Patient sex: F
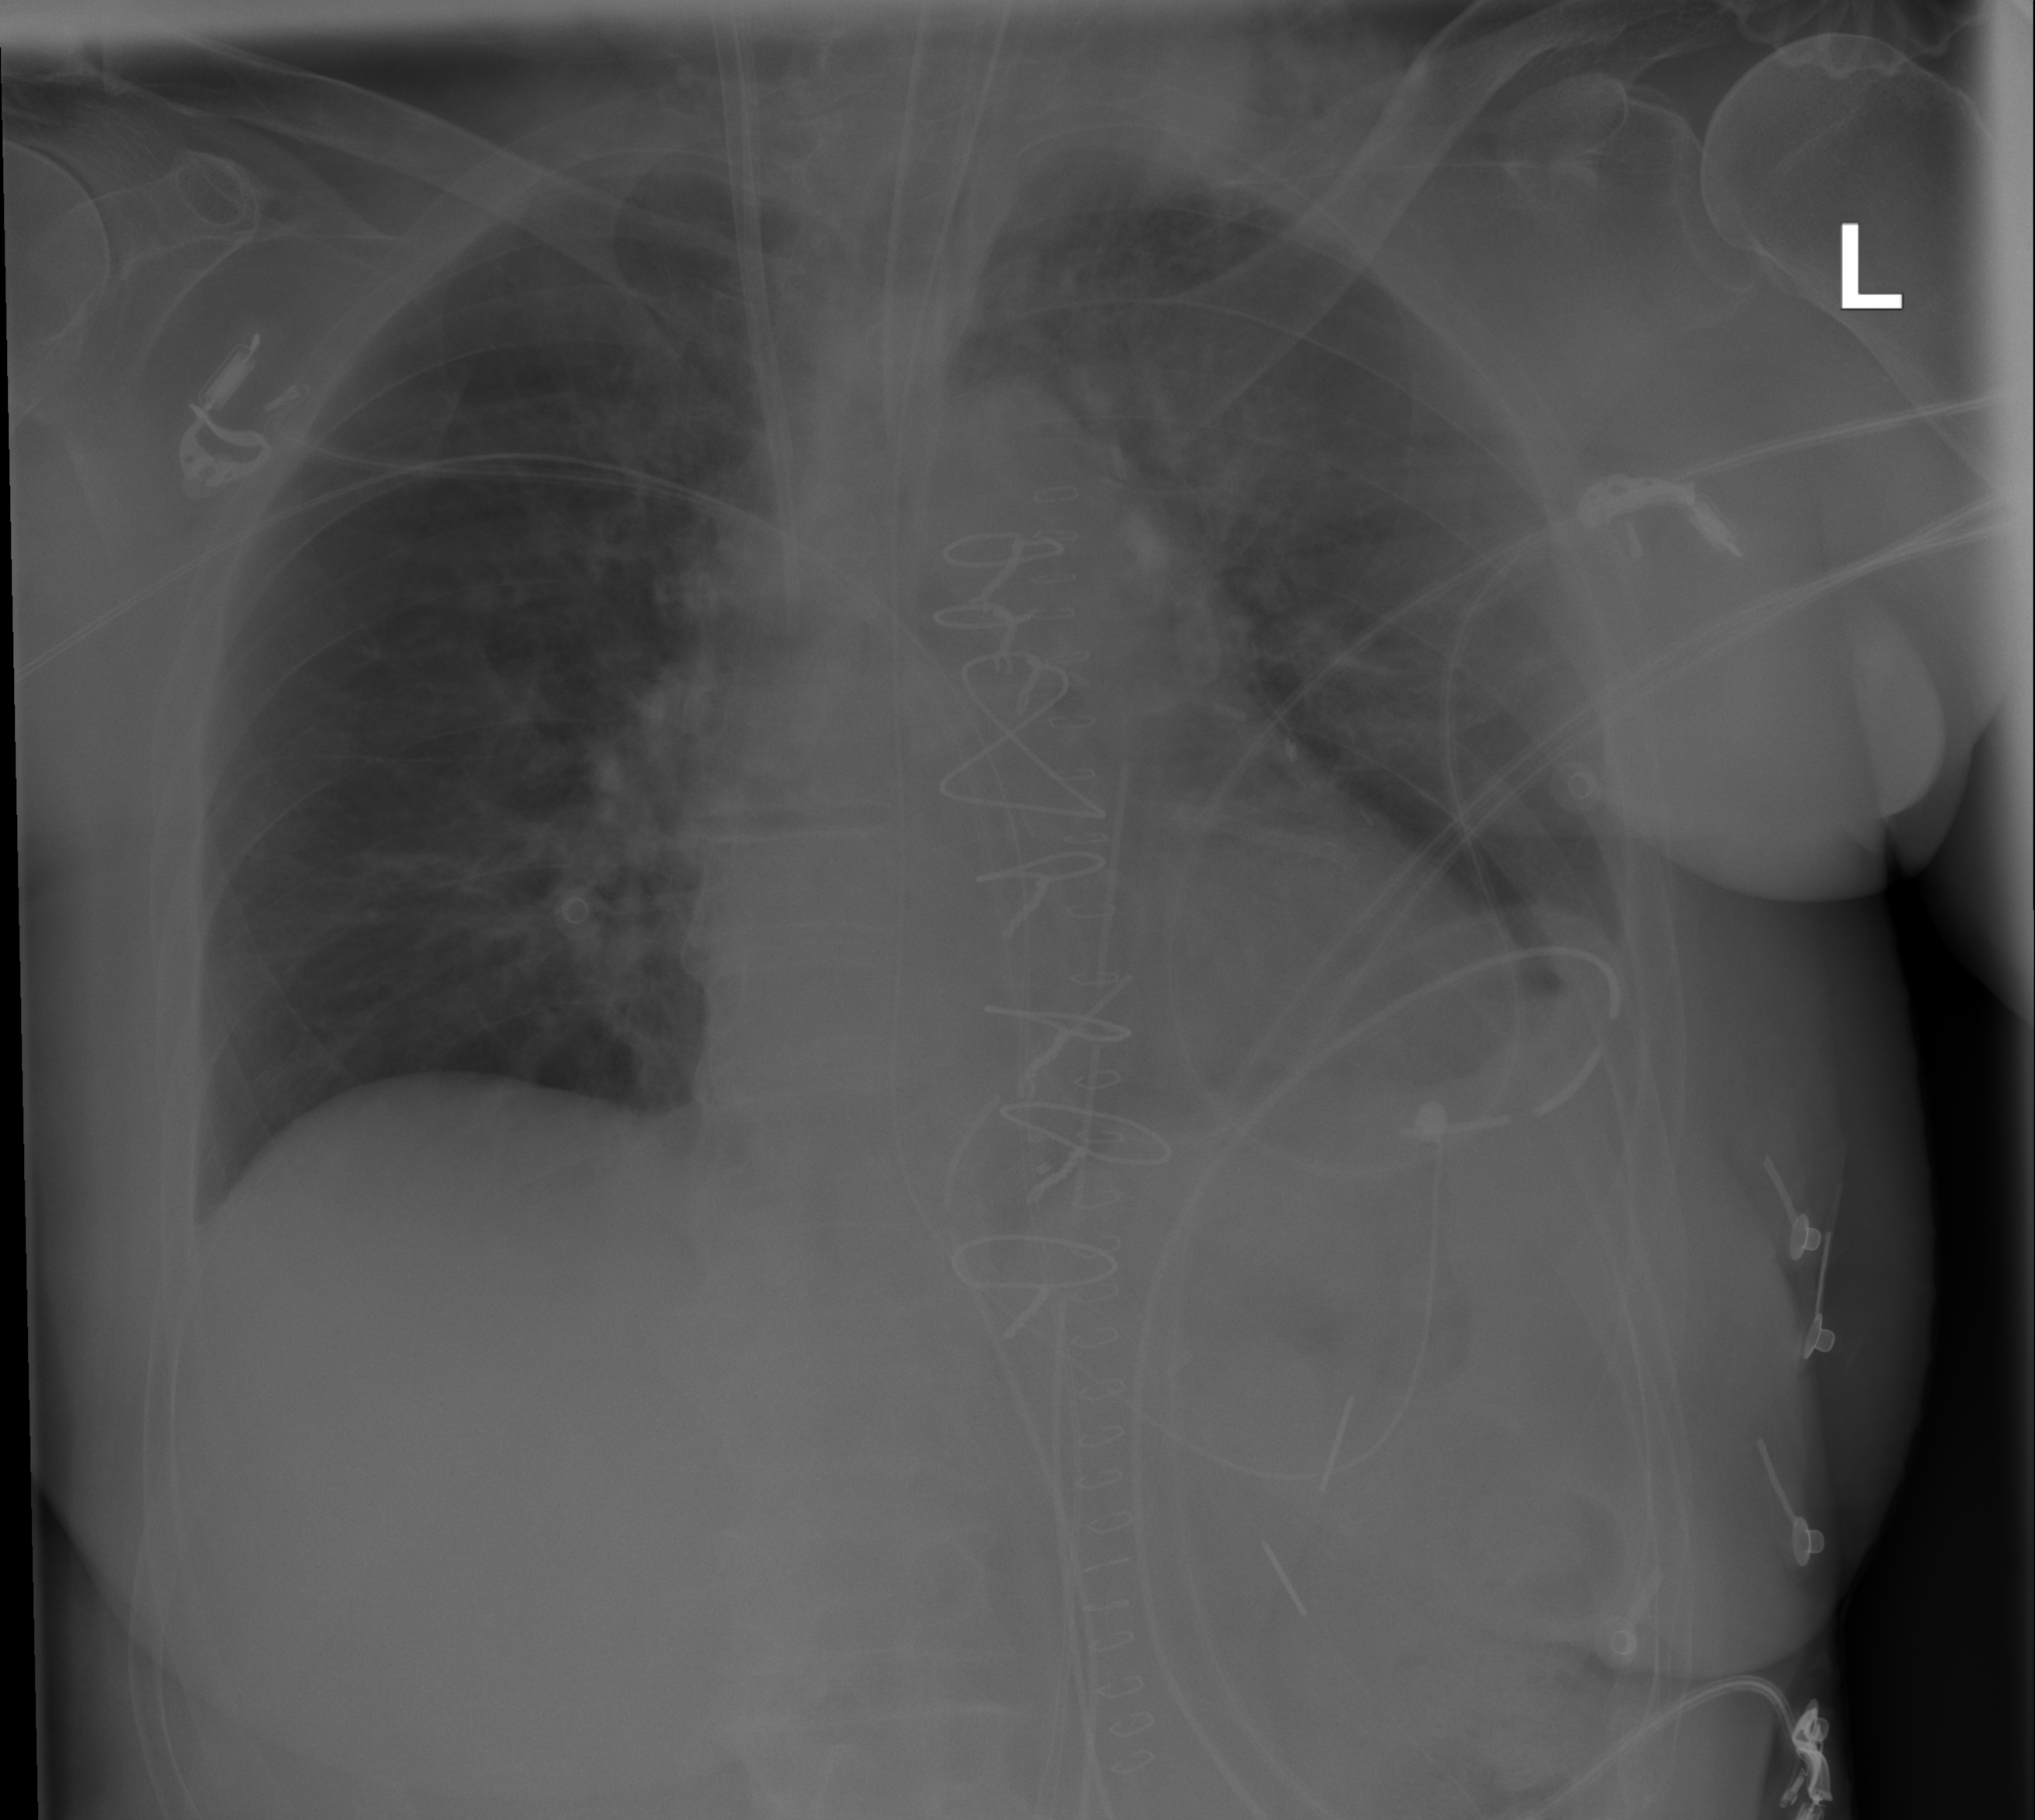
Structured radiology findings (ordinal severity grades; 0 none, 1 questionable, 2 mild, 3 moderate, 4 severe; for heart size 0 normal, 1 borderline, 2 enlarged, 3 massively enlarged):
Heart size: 0
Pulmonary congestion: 2
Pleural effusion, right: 0
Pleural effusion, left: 1
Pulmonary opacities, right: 0
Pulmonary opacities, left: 0
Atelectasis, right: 0
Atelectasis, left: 0